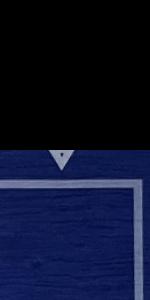
Label: Empty